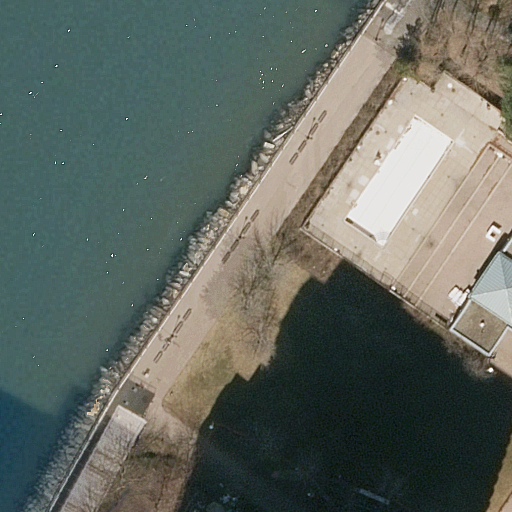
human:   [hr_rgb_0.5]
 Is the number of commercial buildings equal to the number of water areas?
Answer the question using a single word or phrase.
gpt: no

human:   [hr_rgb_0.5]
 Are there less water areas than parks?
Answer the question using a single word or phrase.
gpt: no

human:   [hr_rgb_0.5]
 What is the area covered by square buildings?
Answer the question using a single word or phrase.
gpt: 0m2

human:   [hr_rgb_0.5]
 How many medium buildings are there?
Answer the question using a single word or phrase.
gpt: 1

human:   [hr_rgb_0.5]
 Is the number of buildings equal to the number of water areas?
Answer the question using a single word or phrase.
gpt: no

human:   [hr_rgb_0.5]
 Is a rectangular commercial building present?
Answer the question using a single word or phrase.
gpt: no

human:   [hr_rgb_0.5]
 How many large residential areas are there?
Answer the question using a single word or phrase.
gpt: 1

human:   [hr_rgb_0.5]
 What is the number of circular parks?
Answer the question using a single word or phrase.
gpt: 0

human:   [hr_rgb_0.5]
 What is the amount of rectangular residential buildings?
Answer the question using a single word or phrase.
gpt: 0

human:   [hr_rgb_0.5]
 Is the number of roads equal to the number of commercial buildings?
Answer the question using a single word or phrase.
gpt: no

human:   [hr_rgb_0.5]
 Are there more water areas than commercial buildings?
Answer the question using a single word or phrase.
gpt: yes

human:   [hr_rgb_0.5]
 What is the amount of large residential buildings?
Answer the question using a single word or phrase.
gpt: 0

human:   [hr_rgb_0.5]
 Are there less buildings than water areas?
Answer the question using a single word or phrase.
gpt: yes

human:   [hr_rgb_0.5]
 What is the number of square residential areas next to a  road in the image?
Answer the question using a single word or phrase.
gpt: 0

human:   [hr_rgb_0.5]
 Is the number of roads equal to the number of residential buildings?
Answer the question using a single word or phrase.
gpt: no

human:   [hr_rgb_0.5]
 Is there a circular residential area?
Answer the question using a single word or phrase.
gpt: no

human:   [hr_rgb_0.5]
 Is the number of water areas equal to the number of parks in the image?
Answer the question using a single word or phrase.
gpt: no

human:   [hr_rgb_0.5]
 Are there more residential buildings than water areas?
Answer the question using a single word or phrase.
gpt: no

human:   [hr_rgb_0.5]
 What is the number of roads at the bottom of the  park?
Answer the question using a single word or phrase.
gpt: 0

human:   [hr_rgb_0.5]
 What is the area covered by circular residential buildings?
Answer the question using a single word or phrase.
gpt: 0m2

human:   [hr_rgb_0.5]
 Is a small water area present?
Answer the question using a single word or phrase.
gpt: no

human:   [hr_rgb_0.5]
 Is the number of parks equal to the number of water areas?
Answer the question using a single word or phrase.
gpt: no

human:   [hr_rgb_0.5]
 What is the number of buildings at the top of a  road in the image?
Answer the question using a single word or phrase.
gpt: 0

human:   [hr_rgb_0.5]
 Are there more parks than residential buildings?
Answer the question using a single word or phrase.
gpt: no

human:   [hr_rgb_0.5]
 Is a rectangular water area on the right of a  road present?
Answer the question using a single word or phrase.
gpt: yes

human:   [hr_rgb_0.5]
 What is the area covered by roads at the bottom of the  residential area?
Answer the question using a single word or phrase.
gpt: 0m2

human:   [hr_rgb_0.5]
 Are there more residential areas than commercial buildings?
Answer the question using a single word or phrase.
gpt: yes

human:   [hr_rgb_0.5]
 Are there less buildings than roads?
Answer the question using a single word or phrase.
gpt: yes

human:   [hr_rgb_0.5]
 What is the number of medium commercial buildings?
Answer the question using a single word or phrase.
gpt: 0

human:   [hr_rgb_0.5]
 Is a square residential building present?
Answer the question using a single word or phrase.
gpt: no

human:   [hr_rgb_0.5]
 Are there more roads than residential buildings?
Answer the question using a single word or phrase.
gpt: yes

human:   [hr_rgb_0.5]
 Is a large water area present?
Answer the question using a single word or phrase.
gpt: yes

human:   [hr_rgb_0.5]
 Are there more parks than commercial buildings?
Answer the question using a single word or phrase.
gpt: yes

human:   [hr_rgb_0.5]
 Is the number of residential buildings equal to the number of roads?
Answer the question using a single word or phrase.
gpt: no

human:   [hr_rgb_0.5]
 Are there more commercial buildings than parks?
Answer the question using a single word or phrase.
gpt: no

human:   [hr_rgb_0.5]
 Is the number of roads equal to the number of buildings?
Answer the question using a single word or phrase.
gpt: no